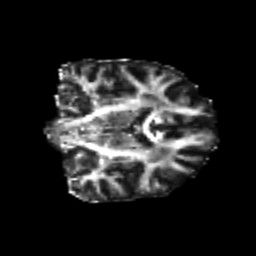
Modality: FA
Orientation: coronal
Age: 22
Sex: female
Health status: healthy
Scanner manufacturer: philips
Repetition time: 7.388 s
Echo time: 0.08599 s